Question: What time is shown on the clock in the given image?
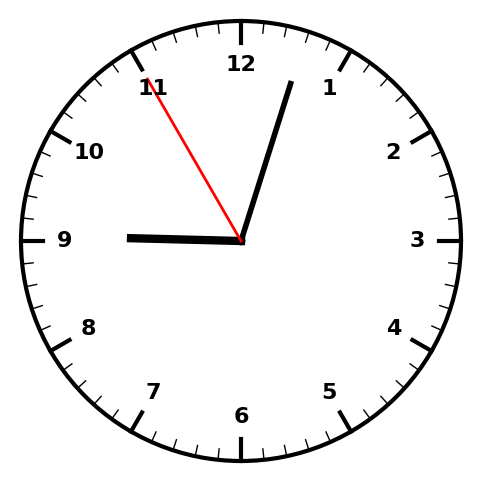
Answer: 09:02:55